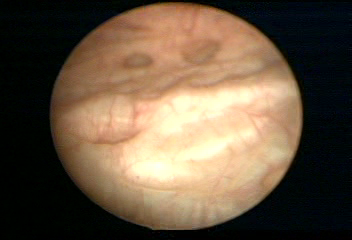
Modality: WLC
Class: Normal mucosa
Bladder cancer association: No